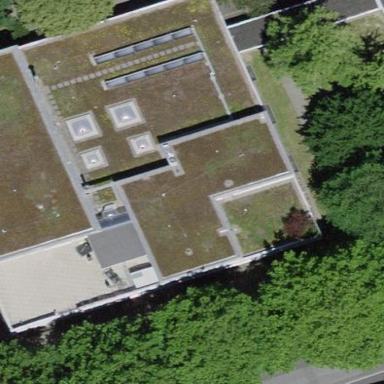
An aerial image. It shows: School building.